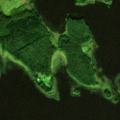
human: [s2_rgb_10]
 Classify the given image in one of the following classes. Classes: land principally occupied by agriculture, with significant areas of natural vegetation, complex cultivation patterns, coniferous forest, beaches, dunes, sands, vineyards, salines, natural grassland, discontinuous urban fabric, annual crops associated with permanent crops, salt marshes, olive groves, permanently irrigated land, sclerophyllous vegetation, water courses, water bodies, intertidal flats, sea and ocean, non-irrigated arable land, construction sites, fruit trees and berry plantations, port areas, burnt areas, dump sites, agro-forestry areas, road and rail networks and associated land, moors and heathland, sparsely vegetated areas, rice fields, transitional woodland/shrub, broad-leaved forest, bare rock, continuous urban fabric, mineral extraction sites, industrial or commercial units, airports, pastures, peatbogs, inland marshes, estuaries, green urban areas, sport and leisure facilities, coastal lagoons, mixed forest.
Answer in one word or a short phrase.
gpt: mixed forest, inland marshes, water bodies